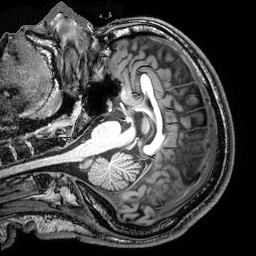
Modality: T1w
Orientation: coronal
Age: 27
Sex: male
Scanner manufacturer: philips
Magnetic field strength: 3 T
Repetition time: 8.116 s
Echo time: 3.712 s